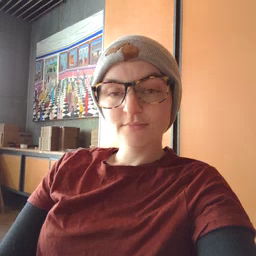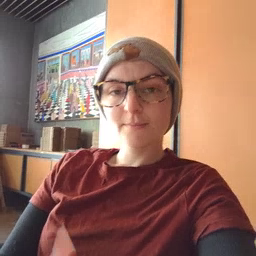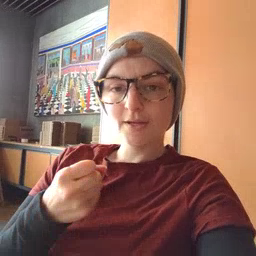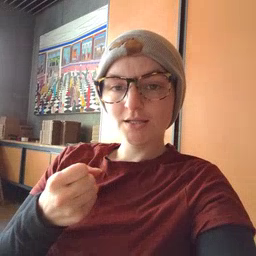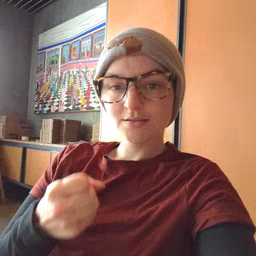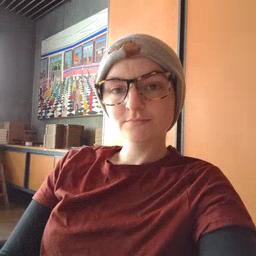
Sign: milk